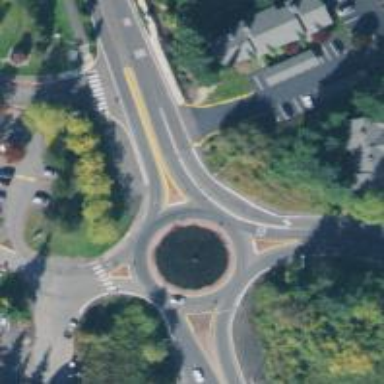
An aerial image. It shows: Secondary road leading to roundabout.